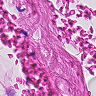
Metastatic tissue present: no